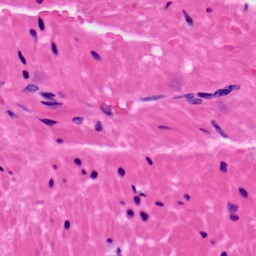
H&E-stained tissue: Prostate